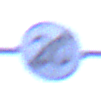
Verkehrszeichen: EndeGeschwindigkeit20
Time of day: SunriseSunset
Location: Outdoor (Urban)
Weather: Overcast
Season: NotSpecified
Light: Natural